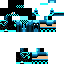
A male human skin with dark skin, wearing brown long hair dressed in a blue hoodie and black pants, featuring a closed mouth.